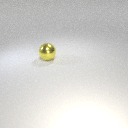
large yellow metal sphere